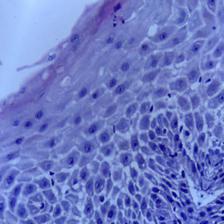
Diagnosis: Normal